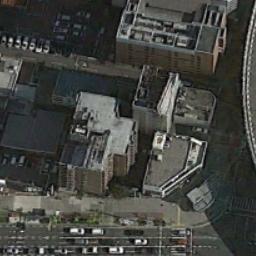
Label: commercial_area